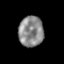
Tissue: prostate
Cell type: T cells
Senescence score: 0.3392
Nuclear area (px): 740
Mean DAPI intensity: 138.086